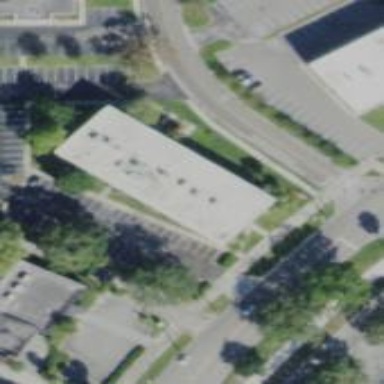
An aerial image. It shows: Retail building.